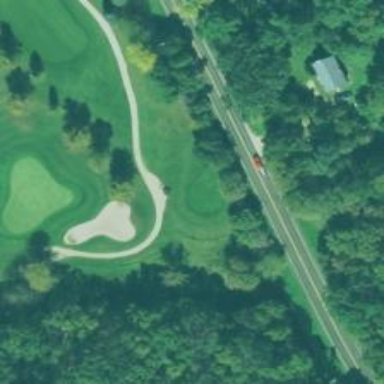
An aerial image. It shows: Pathway for golfing.